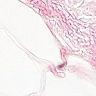
Metastatic tissue present: no